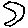
Label: moon